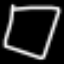
Label: square